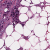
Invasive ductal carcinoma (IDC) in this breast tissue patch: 1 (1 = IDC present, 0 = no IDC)